Question: I have a Master-Details project setup and running in XCode with no problems at all and everything works fine. However, when I attempt to round the top right and left corners of the NavigationBar it has a very strange effect. It basically, offsets the 'touch' response of the 'back' left button on the details view.
The button still works, but it seems that the iPhone can only pick up the user's touch when they click just below the NavigationBar and not the button itself.
The code I have is:
'''
// Only override drawRect: if you perform custom drawing.
// An empty implementation adversely affects performance during animation.
- (void)drawRect:(CGRect)rect
{
UIColor *color = [UIColor darkGrayColor];
UIImage *img = [UIImage imageNamed:@"nav-bar"];
[img drawInRect:CGRectMake(0, 0, self.frame.size.width, self.frame.size.height)];
self.tintColor = color;
// Create mask to round corners
CGRect bounds = CGRectMake(0, 0, self.frame.size.width, self.frame.size.height);
UIBezierPath *maskPath = [UIBezierPath bezierPathWithRoundedRect:bounds byRoundingCorners:(UIRectCornerTopLeft | UIRectCornerTopRight) cornerRadii:CGSizeMake(10.0, 10.0)];
CAShapeLayer *maskLayer = [CAShapeLayer layer];
maskLayer.frame = bounds;
maskLayer.path = maskPath.CGPath;
// Apply mask to navigation bar
[self.layer addSublayer:maskLayer];
self.layer.mask = maskLayer;
// Apply logo to navigation bar
UIImageView *imageView = [[UIImageView alloc] initWithImage:[UIImage imageNamed:@"logo"]];
self.topItem.titleView = imageView;
}
'''
Here is a screen shot of what I mean, button only responses when I touch where the arrow is pointing:

--- UPDATE ---
After some testing I've worked out the problem is with the 'self.layer.mask = maskLayer' line. I have refactored the code and tested in another project that just uses xib files and not story boards, and dont have any problems, but its still not working in the current project.
'''
CGRect bounds = CGRectMake(0, 0, navigationController.navigationBar.bounds.size.width,
navigationController.navigationBar.bounds.size.height);
UIBezierPath *maskPath = [UIBezierPath bezierPathWithRoundedRect:bounds byRoundingCorners:(UIRectCornerTopLeft | UIRectCornerTopRight) cornerRadii:CGSizeMake(10.0, 10.0)];
CAShapeLayer *maskLayer = [CAShapeLayer layer];
maskLayer.frame = bounds;
maskLayer.path = maskPath.CGPath;
// Apply mask to navigation bar
//navigationController.navigationBar.layer.mask = maskLayer;
[navigationController.navigationBar.layer addSublayer:maskLayer];
navigationController.navigationBar.layer.mask = maskLayer;
'''
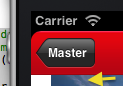
Answer: use 'self.bounds' instead of 'self.frame'. You probably want to draw relatively to your own coordinates system and not relatively to your own parent view.